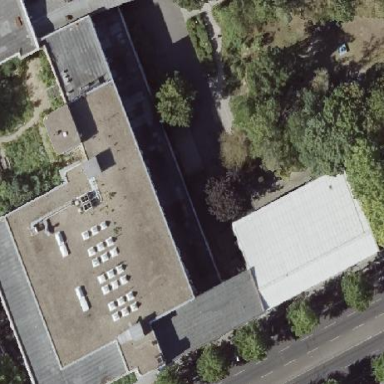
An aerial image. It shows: School building.